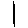
Label: line